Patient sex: F
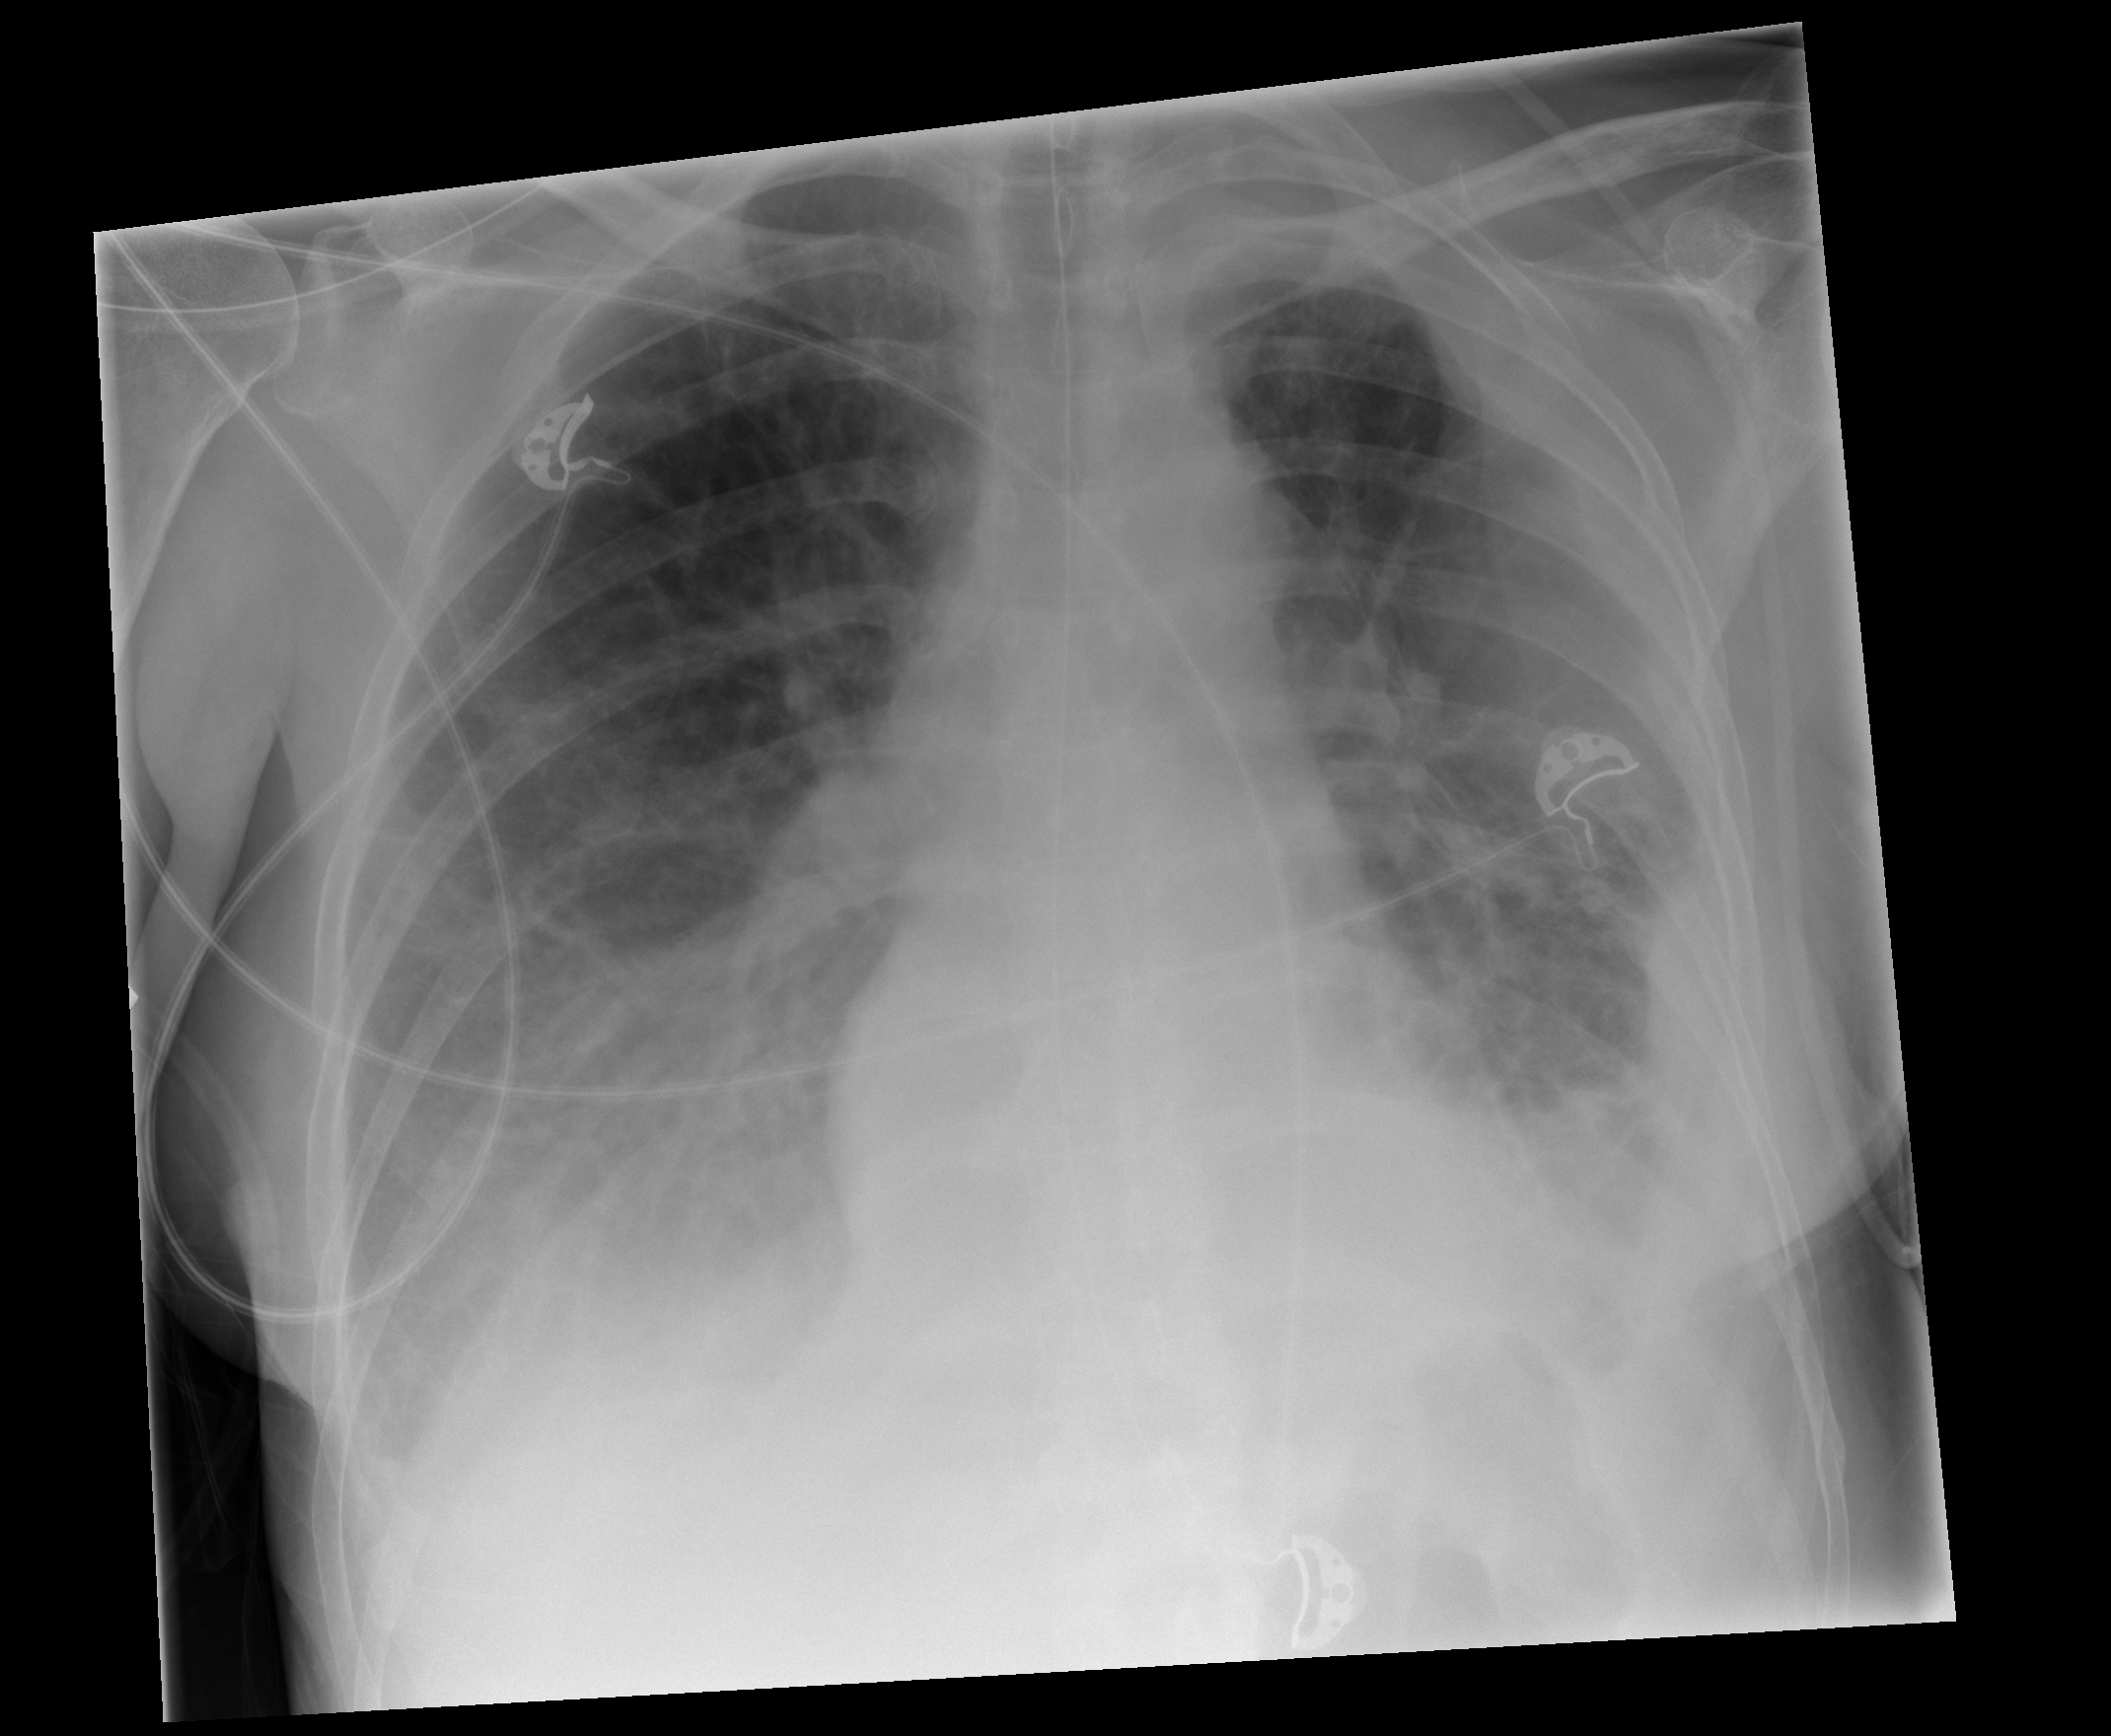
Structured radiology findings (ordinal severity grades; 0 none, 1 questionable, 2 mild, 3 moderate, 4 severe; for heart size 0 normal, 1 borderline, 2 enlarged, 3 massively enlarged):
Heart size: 0
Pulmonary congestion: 2
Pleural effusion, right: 3
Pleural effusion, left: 2
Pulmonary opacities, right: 2
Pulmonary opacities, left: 2
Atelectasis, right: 2
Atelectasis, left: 2